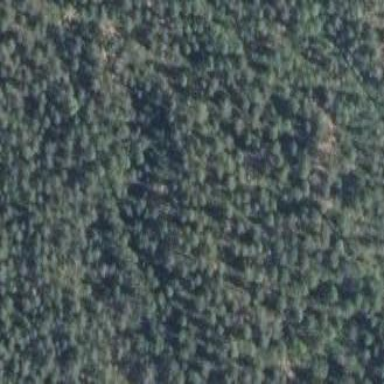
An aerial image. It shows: Woodland with needle-leaved trees.